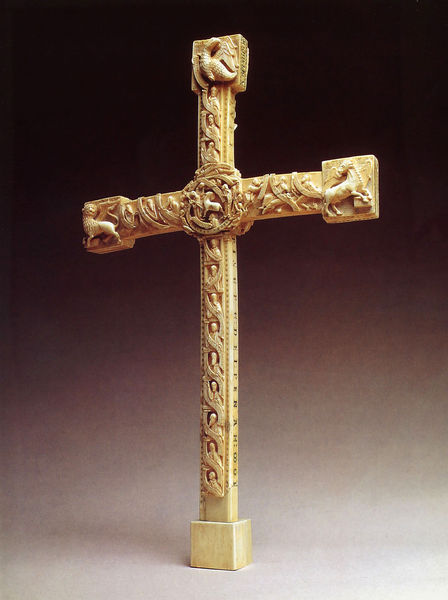
Titel: The Cloisters Cross (Klosterkreuz) , Kreuz aus Bury St. Edmunds
Institution: New York, The Metropolitan Museum of  Art
Schlagwörter: adler, fuß, schatten, weiß, braun, hintergrund, holz, köpfe, tiere, beige, ornament, knoten, sockel, stehen, stein, bild, kirche, gold, stehend, kreis, pferd, engel, relief, aufrecht, verzierung, foto, knochen, lamm, geflecht, kreuz, schnitzerei, verziert, jesus, mittelalter, kruzifix, kreuzzug, löwe, golden, stier, standfuß, geschnitzt, symbole, elfenbein, geschlungen, markus, katholisch, apostel, evangelisten, evangelistensymbole, katholosch, balken#, ekklesiastisch